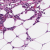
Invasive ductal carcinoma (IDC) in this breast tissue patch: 0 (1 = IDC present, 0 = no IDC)